Question: I saw this signature on the ListView class:
'''
public ListView..::.ListViewItemCollection Items { get; }
'''
When I saw that, "What?!"
I searched "dot dot colon colon dot" and "..::." on Google with no result.

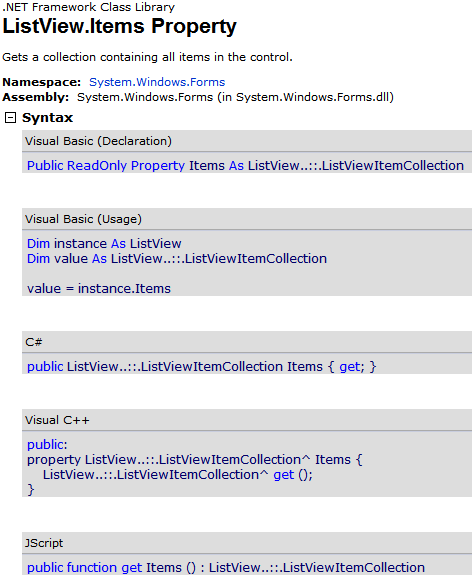
Answer: That's not C#; that's JScript. In C#, it would be:
'''
public ListView.ListViewItemCollection Items { get; }
'''
It's a little different because 'ListViewItemCollection' is an inner class of 'ListView'.
I'm guessing that you saw this looking at <URL>.
If you look at the listing for all the other languages, they're all listed with the JScript syntax. You've found a documentation bug.